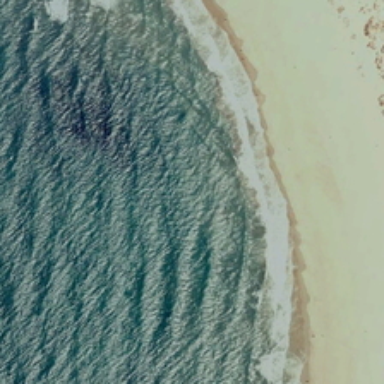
Yellow beach is near a piece of green ocean with a line of white wave .